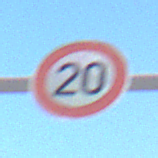
Verkehrszeichen: Geschwindigkeit20
Umgebung: Outdoor, Nature
Tageszeit: SunriseSunset
Wetter: Clear
Licht: Natural
Jahreszeit: NotSpecified
Kontrast: HighContrast